Question: I have a UITableViewController in my app with a UIRefreshControl added to it. Sometimes however (I'm not sure how to reproduce this, it happens every now and then), I get some extra whitespace at the top of the table view with the refresh control being offset even below that.
This is what it looks like (idle on the left, being pulled down on the right):

I don't have any clue what could be causing this. In my viewdidload I'm only instantiating the refresh control and calling an update function that sets the attributed title. I've moved adding the refresh control to the table view into the viewDidAppear as I've read elsewhere. This is what that code looks like:
'''
override func viewDidLoad() {
super.viewDidLoad()
self.refreshControl = UIRefreshControl()
updateData()
}
override func viewDidAppear(animated: Bool) {
refreshControl!.addTarget(self, action: "updateData", forControlEvents: UIControlEvents.ValueChanged)
tableView.insertSubview(self.refreshControl!, atIndex: 0)
}
func updateData() {
//...
ServerController.sendParkinglotDataRequest() {
(sections, plotList, updateError) in
//...
// Reload the tableView on the main thread, otherwise it will only update once the user interacts with it
dispatch_async(dispatch_get_main_queue(), { () -> Void in
self.tableView.reloadData()
// Update the displayed "Last update: " time in the UIRefreshControl
let formatter = NSDateFormatter()
formatter.dateFormat = "dd.MM. HH:mm"
let updateString = NSLocalizedString("LAST_UPDATE", comment: "Last update:")
let title = "\(updateString) \(formatter.stringFromDate(NSDate()))"
let attributedTitle = NSAttributedString(string: title, attributes: nil)
self.refreshControl!.attributedTitle = attributedTitle
})
}
}
'''
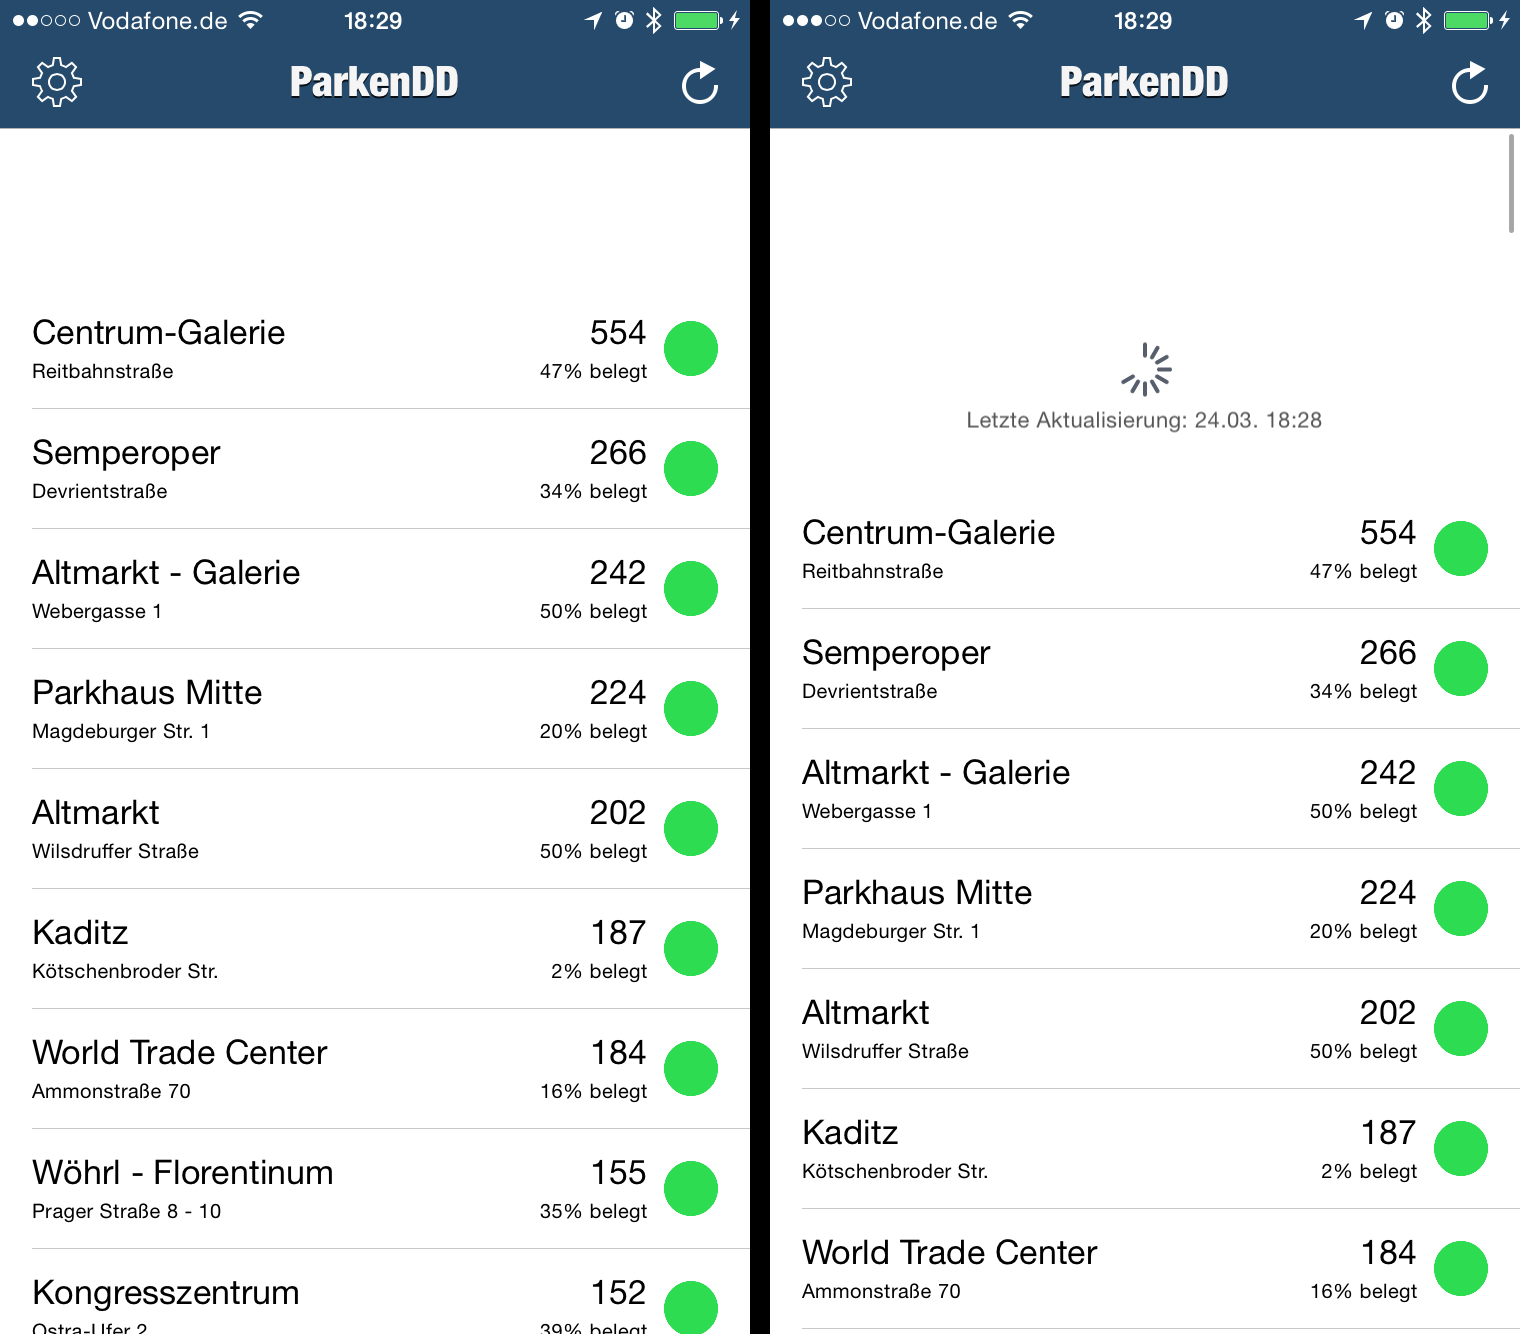
Answer: Do you need to add the refresh control as a subview of the tableView? I think all you need to do is assign self.refreshControl. According to the documentation:
> The default value of this property is nil.Assigning a refresh control to this property adds the control to the
view controller's associated interface. You do not need to set the
frame of the refresh control before associating it with the view
controller. The view controller updates the control's height and width
and sets its position appropriately.
Adding a subview in 'viewDidAppear' could get executed more than once. If you push a controller from a cell and pop back this will get called again. It could be that insertSubview checks if the refresh already has a parent and removes it first, so might not be your issue. You should only do the insert when the controller appears for the first time.
'updateData' could also be getting added multiple times.
So I think you only need to assign 'self.refreshControl' and then add a handler for the refresh action as you do now using 'addTarget' but this time do it on self.refreshControl.
You can also do all this from storyboard. In storyboard you select the UITableViewController and on the attribute inspector simply set the Refreshing attribute to enabled. This adds a UIRefreshControl into the table and you can see it on the view hierarchy. You can then simply CTRL drag as normal from the refresh control into the .h file and add an action for valueChange which will be fired when you pull down on the refresh control in the table.